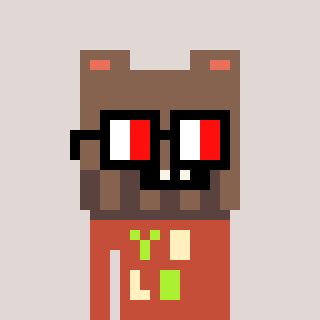
a pixel art character with square glasses with black frames and red eyes, a bear-shaped head and a rust-colored body on a warm background